九年级 · 度量几何学
如图, 身高1.6米的小明利用影长测量学校旗杆的高度, 当他站在点 $C$ 处时, 他头顶端的影子正好与旗杆顶端的影子重合在点 $A$ 处, 测量得到 $A C=2$ 米, $C B=18$ 米, 则旗杆的高度是

( )

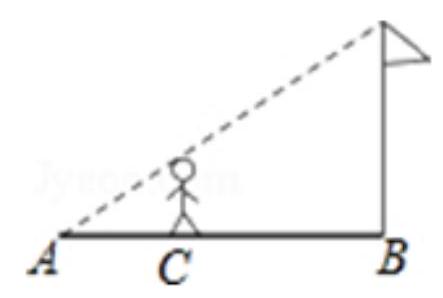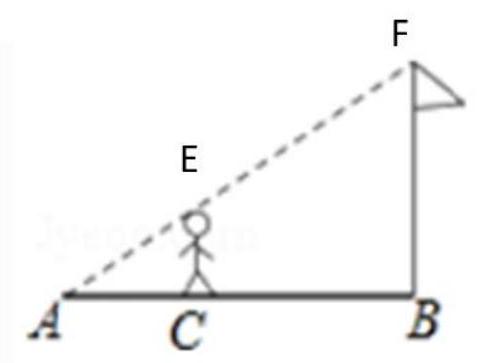
A. 8米
B. 14.4 米
C. 16米
D. 20 米

答案: C
解析: 【分析】

本题考查了相似三角形的定义及判定, 解题时关键是找出相似的三角形, 然后根据对应边成比例列出方程, 建立适当的数学模型来解决问题. 因为人和旗杆均垂直于地面, 所以构成相似三角形, 利用相似比解题即可.

【解答】

解: 如图

$\because C E \perp A B, B F \perp A B$

$$
\begin{aligned}
& \therefore \triangle A C E \sim \triangle A B F \\
& \therefore \frac{A C}{A B}=\frac{C E}{B F}
\end{aligned}
$$

设旗杆高度为 $h$ 米，由题意得 $\frac{2}{2+18}=\frac{1.6}{h}$,

解得: $h=16$,
则旗杆的高度是16米.

故选: $C$.